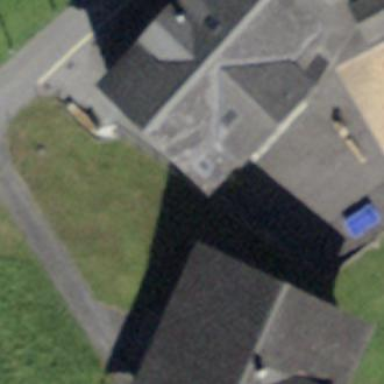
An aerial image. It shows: School building or complex.